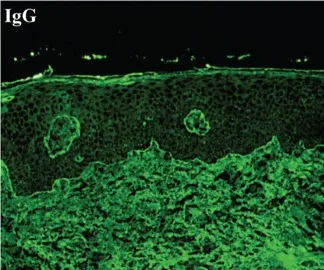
Results of histopathological and direct immunofluorescence. , IgG.
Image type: pathology (immunostaining)